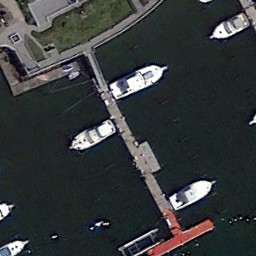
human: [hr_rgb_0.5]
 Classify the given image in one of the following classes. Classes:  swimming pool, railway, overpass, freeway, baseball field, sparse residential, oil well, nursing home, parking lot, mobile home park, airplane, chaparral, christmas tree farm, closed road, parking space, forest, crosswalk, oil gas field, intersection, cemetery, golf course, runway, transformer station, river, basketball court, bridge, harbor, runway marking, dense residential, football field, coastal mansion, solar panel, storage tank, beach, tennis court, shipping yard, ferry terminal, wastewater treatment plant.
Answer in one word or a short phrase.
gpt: ferry terminal